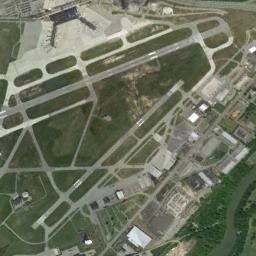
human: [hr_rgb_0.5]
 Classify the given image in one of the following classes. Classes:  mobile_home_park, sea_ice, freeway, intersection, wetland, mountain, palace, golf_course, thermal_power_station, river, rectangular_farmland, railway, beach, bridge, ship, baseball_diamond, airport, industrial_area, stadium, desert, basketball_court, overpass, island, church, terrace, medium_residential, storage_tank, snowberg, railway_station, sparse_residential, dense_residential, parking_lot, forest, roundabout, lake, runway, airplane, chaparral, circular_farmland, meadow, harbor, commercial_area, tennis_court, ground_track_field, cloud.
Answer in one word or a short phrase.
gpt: airport